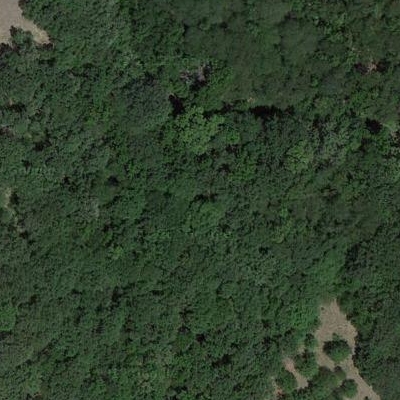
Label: eForest